Question: I want to create expressions like Ali 53 under the Plate Student column. But I get the Length of values does not match length of index error. How can I do what I want?

'''
import pandas as pd #library import
oki=pd.read_csv("exams.csv") #file reading
values=pd.array([53,6,1,12,34,19]) #plate numbers
oki["Plaka"]=[""+ str(i) for i in values] #for iteration
c=oki["Index"]=oki["Ogrenciler"] #Ogrenci=student, plaka=plate
"""
c
Out[35]:
0 Ali
1 Kerem
2 Sami
3 Bahar
4 Gul
5 Mustafa
Name: Ogrenciler, dtype: object
"""
oki["Plaka Ogrenci"]=[i+ str(j) for i in oki["Index"] for j in oki["Plaka"] ] #nested for iteration
#Creating Column with Desired Content in Python Data Frame
'''
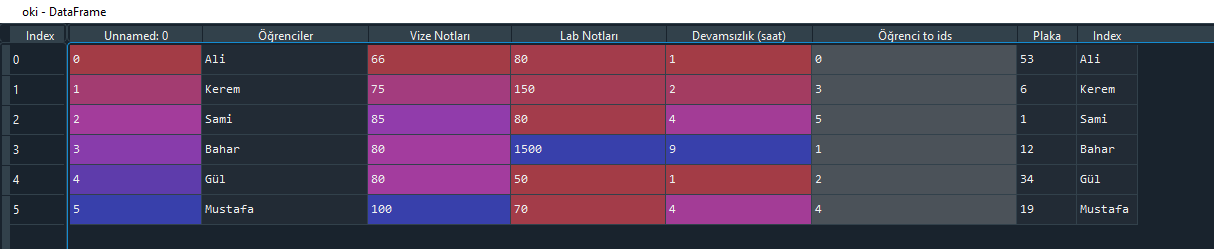
Answer: '''
oki["Plaka>Ogrenci"]= oki['Ogrenciler'].map(str) + '-' + oki['Plaka'].map(str)
'''